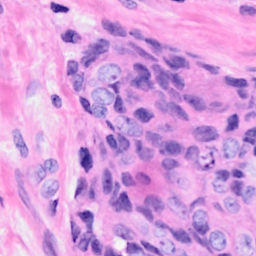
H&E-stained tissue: Breast